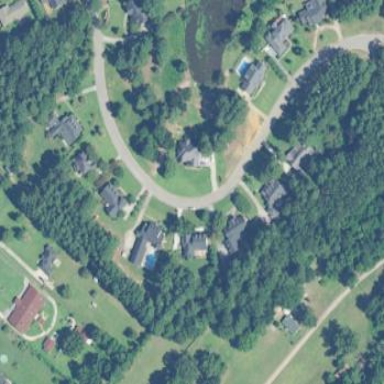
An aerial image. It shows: Residential area consisting of single-family homes in subdivision.